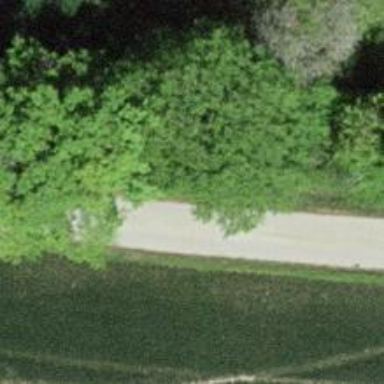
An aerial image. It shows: Hedge barrier.